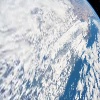
Label: cloud